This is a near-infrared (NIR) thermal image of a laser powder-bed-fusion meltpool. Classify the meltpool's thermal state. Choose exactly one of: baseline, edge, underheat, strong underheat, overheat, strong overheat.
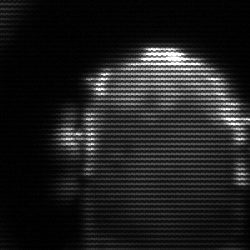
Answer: baseline